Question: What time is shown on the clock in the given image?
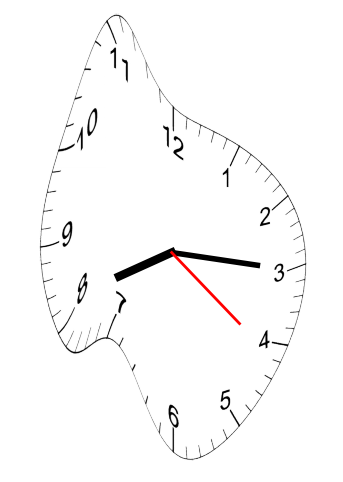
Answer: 08:15:21